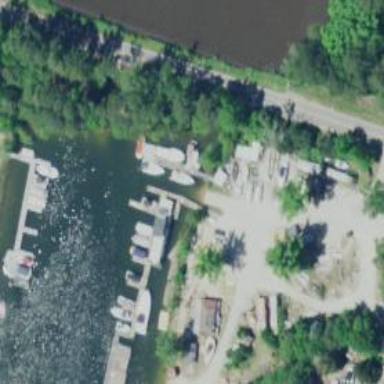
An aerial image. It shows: Slipway on leisure land.